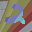
Label: 2